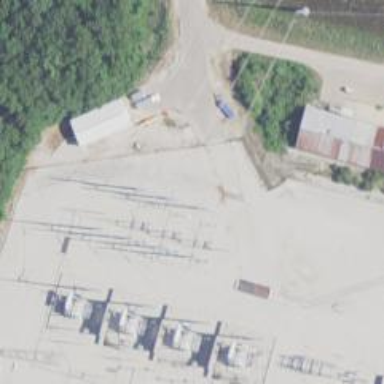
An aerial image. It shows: Switch for power supply.